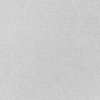
Atmospheric dust classification: dusty